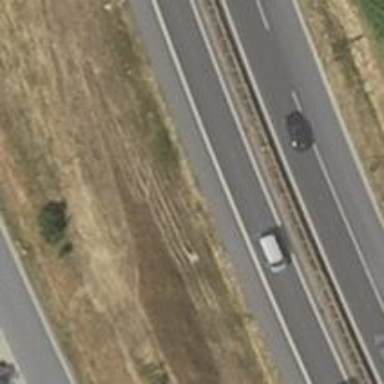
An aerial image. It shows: Asphalt trunk motorway.